Frequency: 65000
Velocity: 0,2015
Power: 5,1
Pulse duration: 0,0000001
Pass count: 1
Magnification: 10
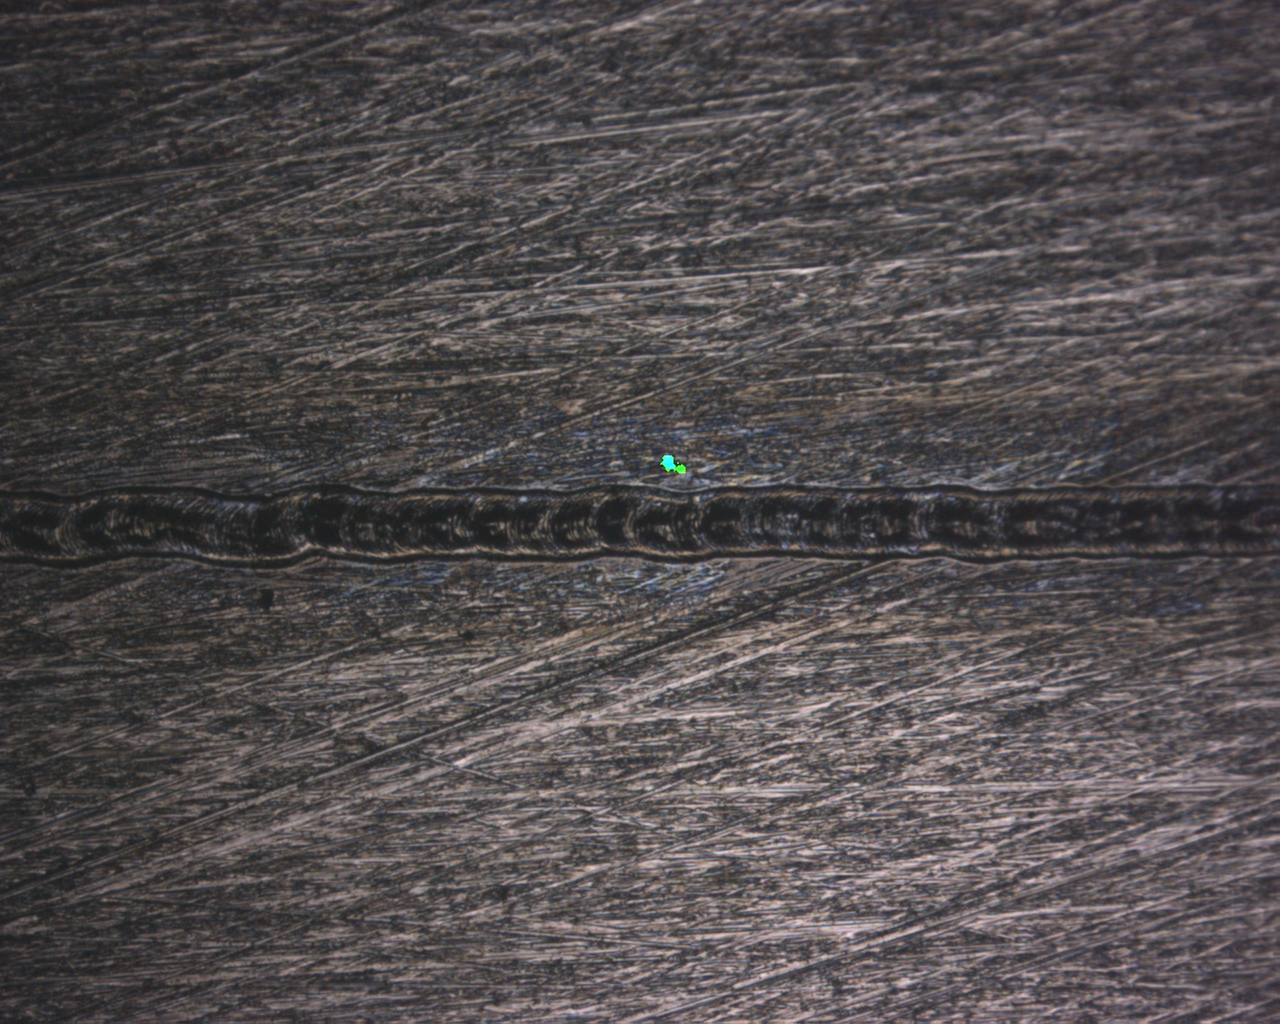
Measured width: 125.1938
Other width: 16.317